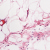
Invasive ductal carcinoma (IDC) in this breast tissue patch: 0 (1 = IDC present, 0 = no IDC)